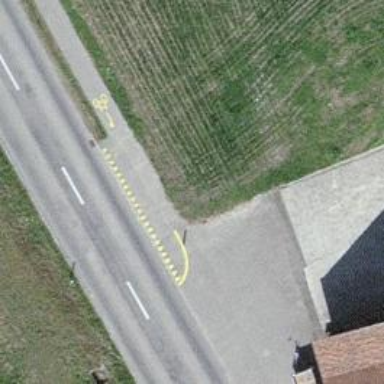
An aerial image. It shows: Asphalt path.